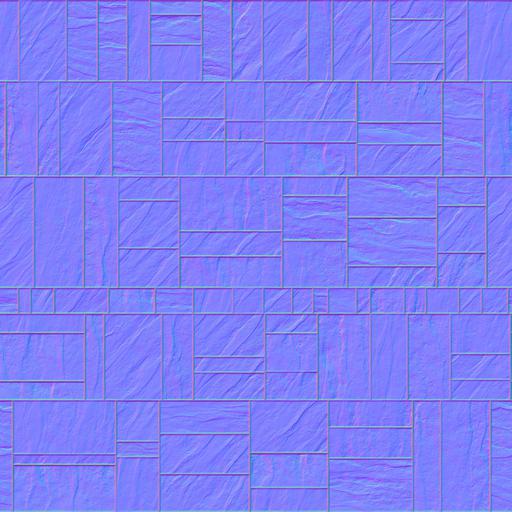
bathroom blue light tiled tiles white